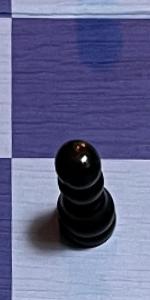
Label: Pawn_Black